Question: Big question update before continue:
Is Items.SortDescription getting fired INotifyPropertyChanged events?
From the code of another question: <URL> that are slowing down execution...
But after I start to sort items, problem happened again.
As I tell in the other topic, I need to refresh the state of each changed user but that, need re-grouping the changed items of the listbox.
I get lost inputs like mouse and keyboard problem if I call cyclically a function to Clear() and re-add SortDescriptions.
Some code:
Threaded Timer:
'''
void StatusUpdater(object sender, EventArgs e)
{
ContactData[] contacts = ((Contacts)contactList.Resources["Contacts"]).ToArray<ContactData>();
XDocument doc = XDocument.Load("http://localhost/contact/xml/status.php");
foreach (XElement node in doc.Descendants("update"))
{
var item = contacts.Where(i => i.UserID.ToString() == node.Element("UserID").Value);
ContactData[] its = item.ToArray();
if (its.Length > 0)
{
its[0].UpdateFromXML(node);
}
}
Dispatcher.Invoke(DispatcherPriority.Normal, new Action( () => { contactList.SortAndGroup(); } ));
}
'''
SortAndGroup() //It's making my problem:
'''
public void SortAndGroup()
{
MyListBox.Items.SortDescriptions.Clear();
MyListBox.Items.SortDescriptions.Add(new SortDescription("State", ListSortDirection.Ascending));
}
'''
ItemsSource:
'''
public class Contacts : ObservableCollection<ContactData>, INotifyPropertyChanged
{
private ContactData.States _state = ContactData.States.Online | ContactData.States.Busy;
public new event PropertyChangedEventHandler PropertyChanged;
public ContactData.States Filter
{
get { return _state; }
set
{
_state = value;
NotifyPropertyChanged("Filter");
NotifyPropertyChanged("FilteredItems");
}
}
public IEnumerable<ContactData> FilteredItems
{
get { return Items.Where(o => o.State == _state || (_state & o.State) == o.State).ToArray(); }
}
public Contacts()
{
XDocument doc = XDocument.Load("http://localhost/contact/xml/contactlist.php");
foreach (ContactData data in ContactData.ParseXML(doc)) Add(data);
}
public void NotifyPropertyChanged(string propertyName)
{
if (PropertyChanged != null)
{
PropertyChanged(this, new PropertyChangedEventArgs(propertyName));
}
}
}
'''
Source data class :
'''
public class ContactData : INotifyPropertyChanged
{
public enum States { Online = 1, Away = 2, Busy = 4, Offline = 128 }
public event PropertyChangedEventHandler PropertyChanged;
public int UserID
{
get { return int.Parse(Data["UserID"]); }
set { Data["UserID"] = value.ToString(); NotifyPropertyChanged("UserID"); }
}
public States State
{
get { return (Data.Keys.Contains("State")) ? (States)Enum.Parse(typeof(States), Data["State"]) : States.Offline; }
set
{
Data["State"] = value.ToString();
NotifyStateChanged();
}
}
public Dictionary<string, string> Data { get; set; }
public void Set(string name, string value)
{
if (Data.Keys.Contains(name)) Data[name] = value;
else Data.Add(name, value);
NotifyPropertyChanged("Data");
}
public Color ColorState { get { return UserStateToColorState(State); } }
public Brush BrushState { get { return new SolidColorBrush(ColorState); } }
public string FullName { get { return Data["Name"] + ' ' + Data["Surname"]; } }
public System.Windows.Media.Imaging.BitmapImage Avatar
{
get
{
return Utilities.Stream.Base64ToBitmapImage(Data["Avatar"]);
}
set
{
Data["Avatar"] = Utilities.Stream.BitmapImageToBase64( value );
NotifyPropertyChanged("Avatar");
}
}
public ContactData() {}
public override string ToString()
{
try { return FullName; }
catch (Exception e) { Console.WriteLine(e.Message); return base.ToString(); }
}
Color UserStateToColorState(States state)
{
switch (state)
{
case States.Online: return Colors.LightGreen;
case States.Away: return Colors.Orange;
case States.Busy: return Colors.Red;
case States.Offline: default: return Colors.Gray;
}
}
public void UpdateFromXML(XElement xEntry)
{
var result = xEntry.Elements().ToDictionary(e => e.Name.ToString(), e => e.Value);
foreach (string key in result.Keys) if (key != "UserID")
{
if (Data.Keys.Contains(key)) Data[key] = result[key];
else Data.Add(key, result[key]);
char[] property = key.ToCharArray();
property[0] = char.ToUpper(property[0]);
NotifyPropertyChanged(new string(property));
}
}
public void NotifyStateChanged()
{
if (PropertyChanged != null)
{
PropertyChanged(this, new PropertyChangedEventArgs("State"));
PropertyChanged(this, new PropertyChangedEventArgs("ColorState"));
PropertyChanged(this, new PropertyChangedEventArgs("BrushState"));
}
}
public void NotifyPropertyChanged(string propertyName)
{
if (PropertyChanged != null)
{
if (this.GetType().GetProperty(propertyName) != null)
{
if (propertyName != "State")
PropertyChanged(this, new PropertyChangedEventArgs(propertyName));
else NotifyStateChanged();
}
}
}
public static ContactData[] ParseXML(XDocument xmlDocument)
{
var result = from entry in xmlDocument.Descendants("contact")
select new ContactData { Data = entry.Elements().ToDictionary(e => e.Name.ToString(), e => e.Value) };
return result.ToArray<ContactData>();
}
}
'''

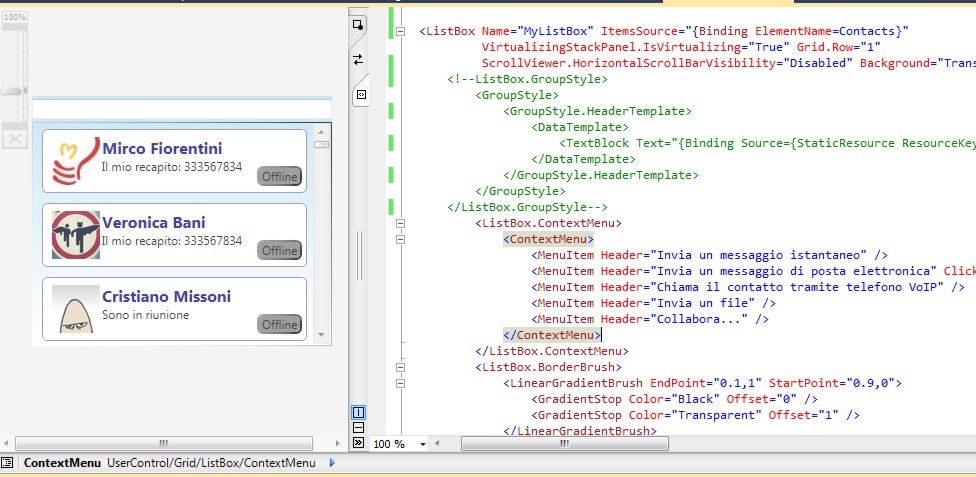
Answer: I keep this for future if anyone need it...
Now it's run fluidly.
I finally fixed it in this way:
'''
View = (ListCollectionView)CollectionViewSource.GetDefaultView(ContactData.ParseXML(doc));
View.SortDescriptions.Add(new SortDescription("State", ListSortDirection.Ascending));
View.SortDescriptions.Add(new SortDescription("FullName", ListSortDirection.Ascending));
MyListBox.ItemsSource = View.SourceCollection;
'''
And in the update thread:
'''
while (IsStatusUpdateRunnig)
{
ContactData[] contacts = ((ContactData[])View.SourceCollection);//MyListBox.ItemsSource);
XDocument doc = XDocument.Load("http://localhost/contact/xml/status.php");
foreach (XElement node in doc.Descendants("update"))
{
ContactData[] its = contacts.Where(i => i.UserID.ToString() == node.Element("UserID").Value).ToArray();
if (its.Length > 0)
{
its[0].UpdateFromXML(node);
Dispatcher.Invoke(new Action(() => { View.EditItem(its[0]); }));
}
}
Dispatcher.Invoke(new Action(() => { View.CommitEdit(); }));
System.Threading.Thread.Sleep(2000);
}
'''